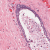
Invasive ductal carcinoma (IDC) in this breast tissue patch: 0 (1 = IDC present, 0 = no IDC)